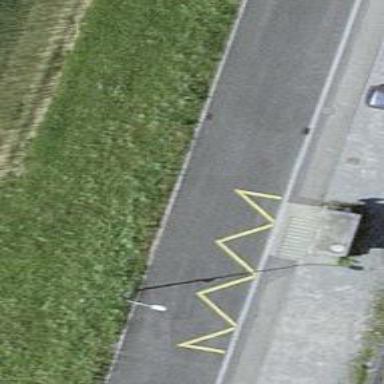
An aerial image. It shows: Public transport stop position.